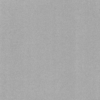
Label: dusty